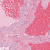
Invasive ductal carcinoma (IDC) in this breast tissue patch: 0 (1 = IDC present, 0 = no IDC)